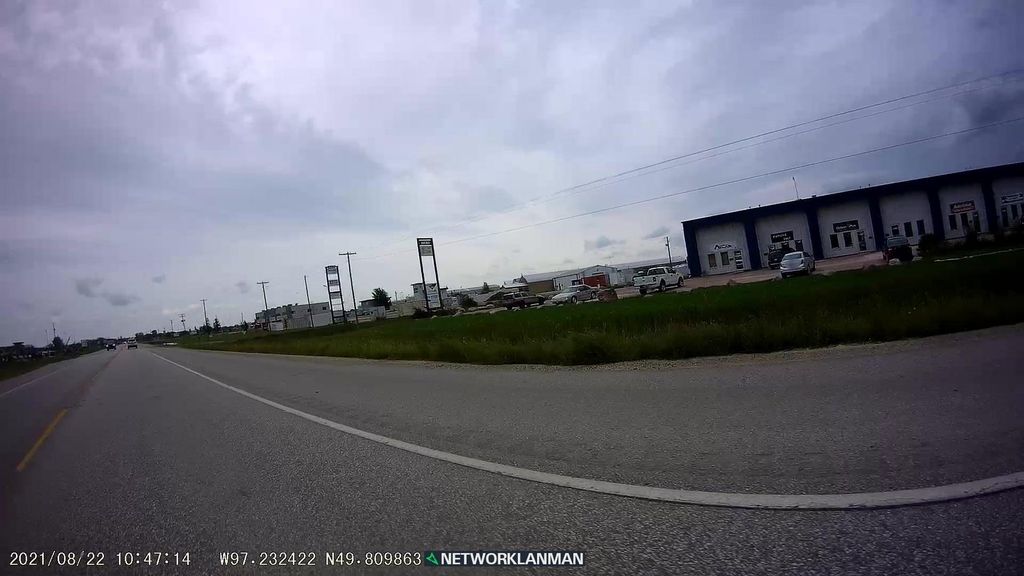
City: winnipeg